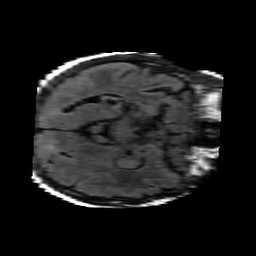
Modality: FLAIR
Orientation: axial
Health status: ill
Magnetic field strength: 3 T